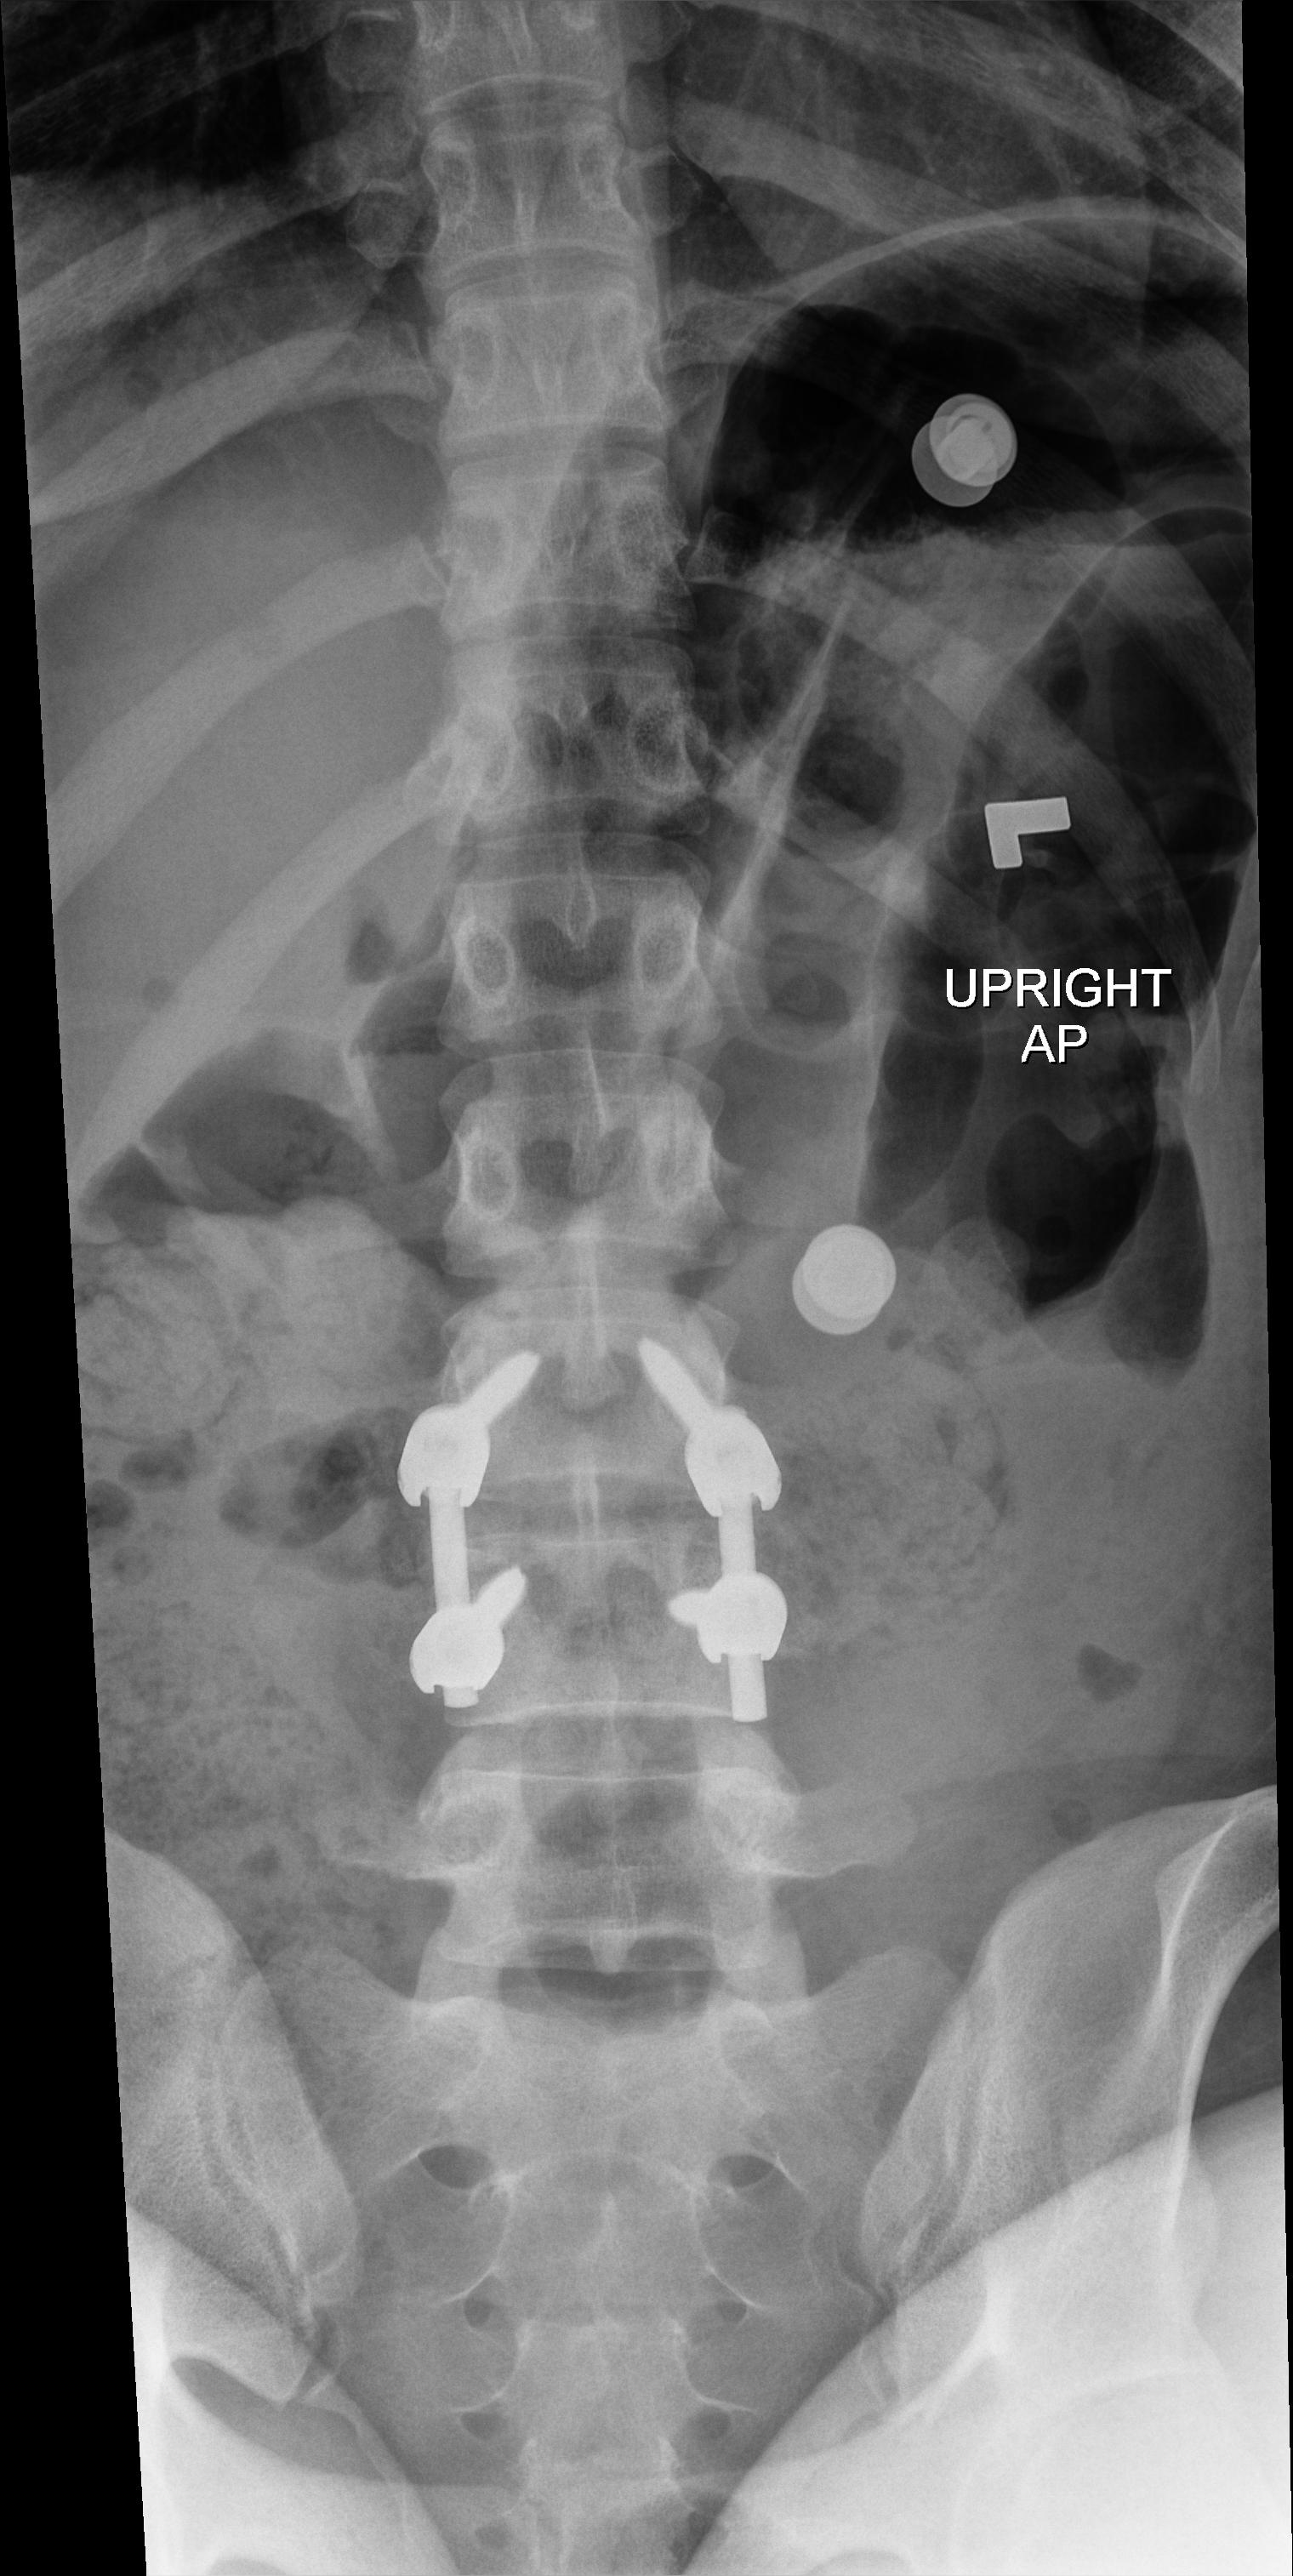
View: AP
Implant manufacturer: Styker everest (K2M)